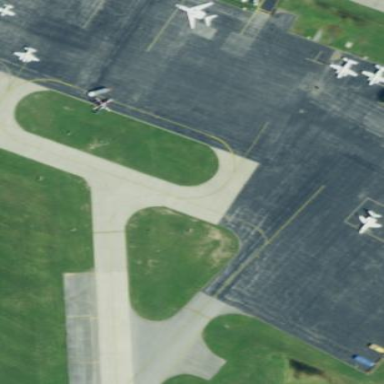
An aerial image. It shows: Apron at the airport.